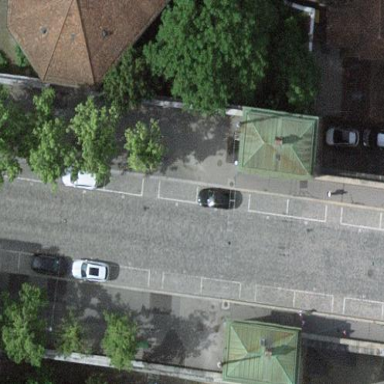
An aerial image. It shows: Parking lane with sett surface.